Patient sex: M
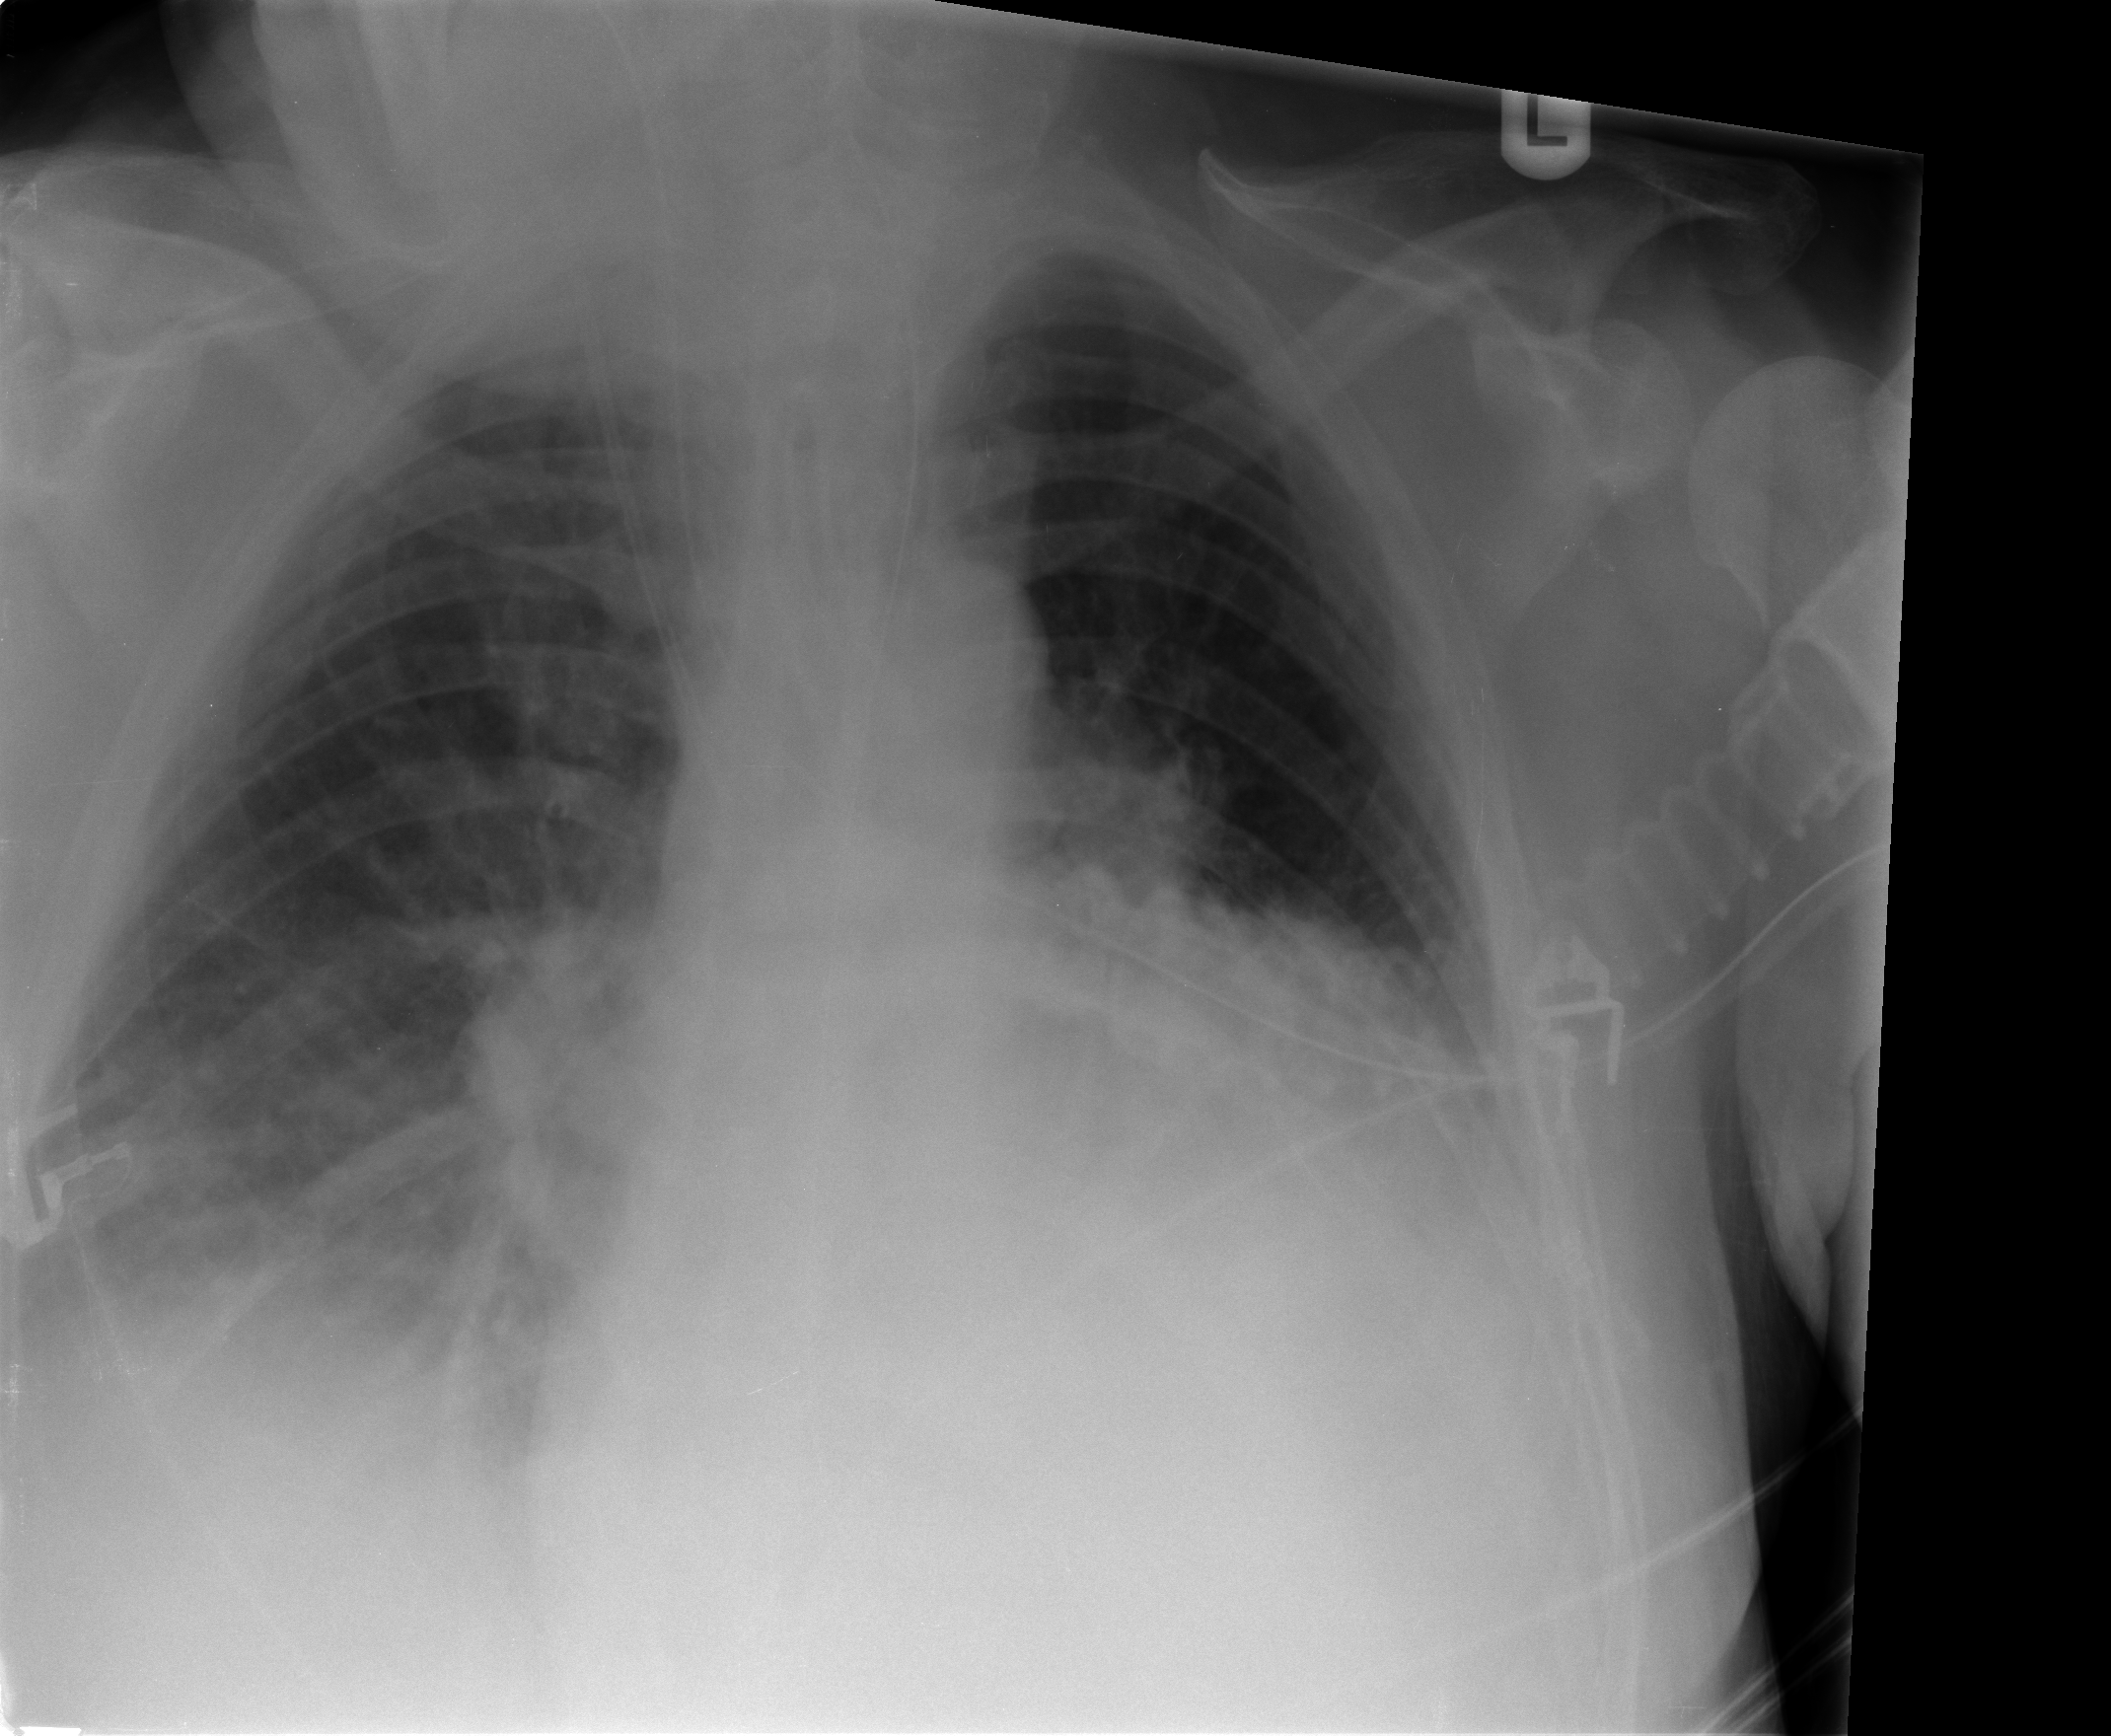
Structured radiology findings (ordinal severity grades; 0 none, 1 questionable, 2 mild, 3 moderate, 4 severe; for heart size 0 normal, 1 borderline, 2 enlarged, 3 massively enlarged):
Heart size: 3
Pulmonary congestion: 1
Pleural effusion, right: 0
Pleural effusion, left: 3
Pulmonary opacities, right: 2
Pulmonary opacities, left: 0
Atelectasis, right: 3
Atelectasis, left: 2